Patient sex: F
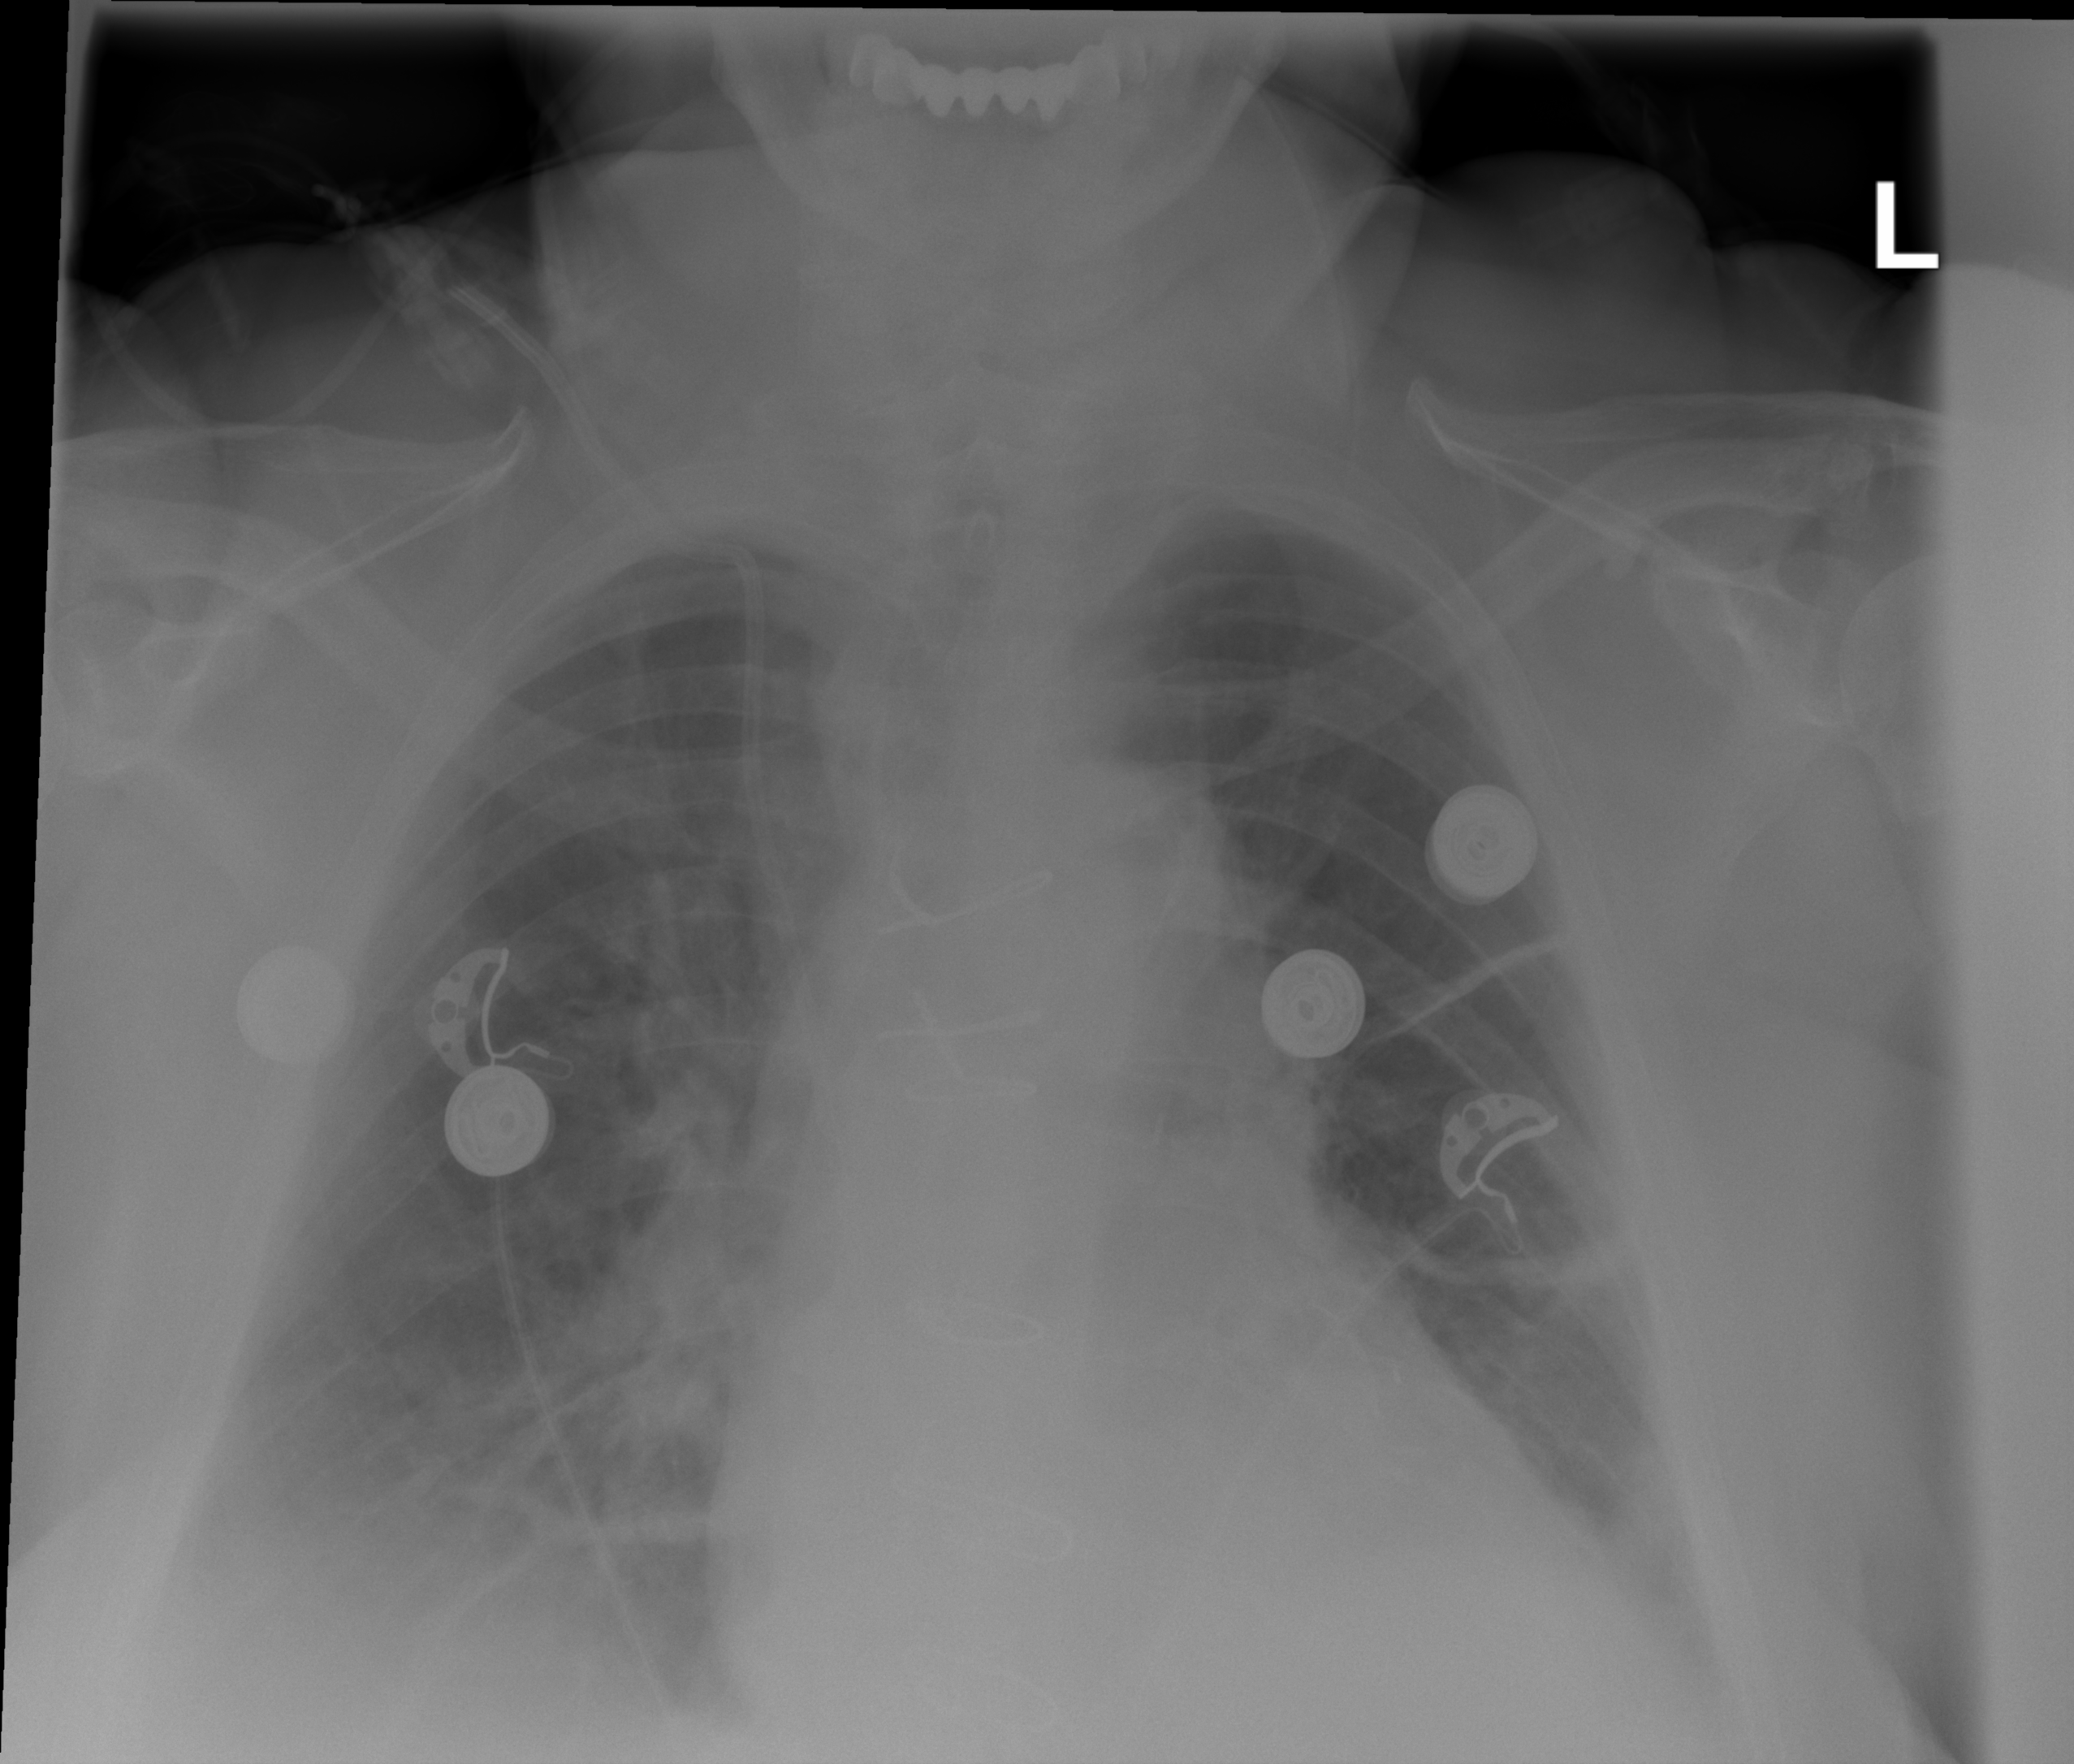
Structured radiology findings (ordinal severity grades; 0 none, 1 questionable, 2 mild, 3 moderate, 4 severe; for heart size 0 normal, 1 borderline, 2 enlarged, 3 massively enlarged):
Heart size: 1
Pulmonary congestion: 0
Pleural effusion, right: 2
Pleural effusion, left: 2
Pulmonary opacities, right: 0
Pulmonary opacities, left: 0
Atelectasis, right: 2
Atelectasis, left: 2